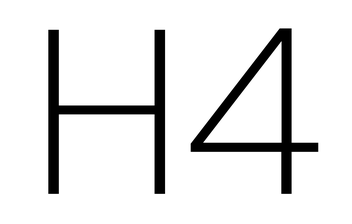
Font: Poppins-ExtraLight